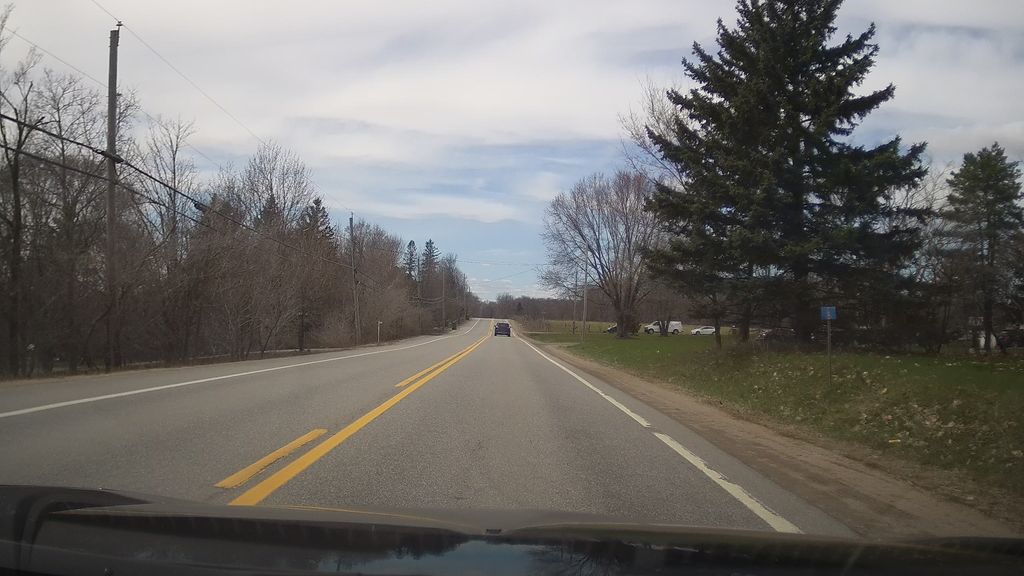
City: ottawa-gatineau